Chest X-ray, AP view. Patient: 52 years old, sex F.
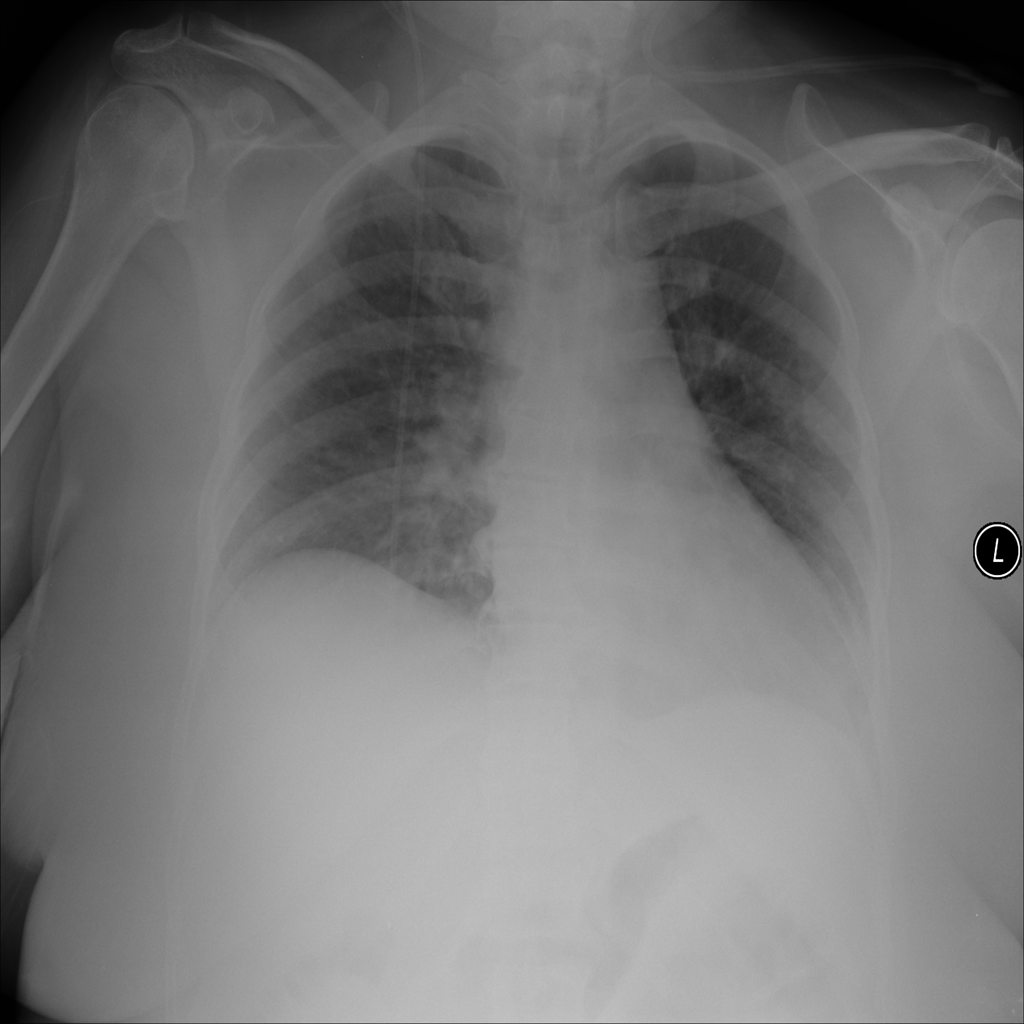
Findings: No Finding